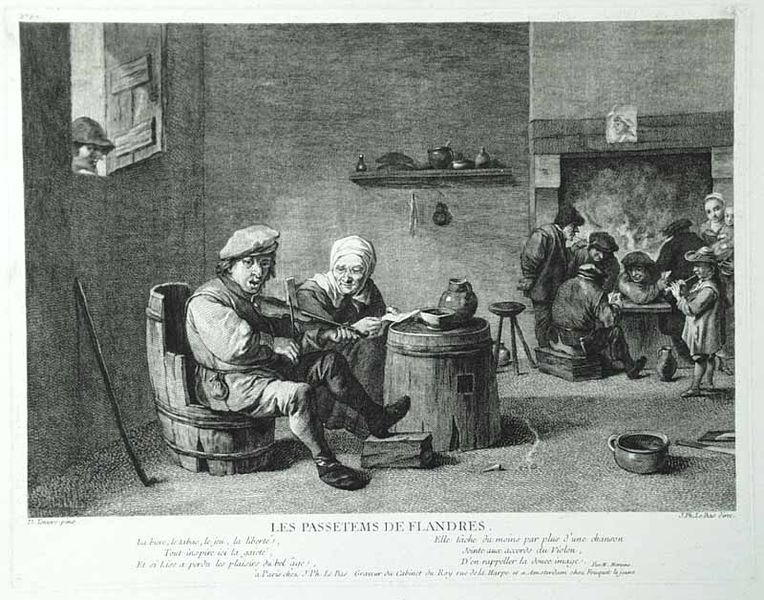
Titel: Les passetems de Flandres
Künstler: Jacques-Philippe Lebas
Standort: Karlsruhe
Institution: Staatliche Kunsthalle Karlsruhe
Schlagwörter: feuer, gruppe, kopf, mann, weiß, menschen, sitzen, bar, fenster, frankreich, frau, hut, hüte, licht, männer, raum, schwarz, stuhl, tisch, zeichnung, zimmer, gespräch, leute, alt, feiern, gelage, mütze, regal, wirtschaft, alte, arm, schüssel, tod, innenraum, niederlande, gewand, interieur, sessel, familie, kind, mutter, paar, musik, musiker, bauern, genre, kamin, kinder, stock, krug, topf, schrift, sitz, bogen, genremalerei, schuhe, zuschauer, winter, hocker, schemel, französisch, laut, querformat, essen, wein, kartenspiel, spielen, kopftuch, pfeife, musizieren, stube, töpfe, fensterladen, alter, zettel, fenter, kohle, geschirr, druck, druckgraphik, schwarzweiss, druckgrafik, radierung, stich, gaststätte, text, fass, buchseite, flöte, geige, geiger, violine, küche, singen, mittelalter, trog, fässer, kochen, greisin, inennraum, drinnen, dreibein, napf, eimer, kupferstich, alte frau, armut, alte menschen, flugblatt, fidel, fiedel, gasthaus, gasthof, wirtshaus, zecher, herd, mann frau, mager, pott, music, blei, flandern, steen, fire, sitzens, kupplerin, seriendruck, altertum, bosch, bordell, wandregal, top, menchen, fensterlade, taverne, stic, les, fas, spelunke, zeitvertreib, wirtshausszene, flüte, fasse, 1600, geide, flandres, kochgeschirr, les passetems de flandres, brouwers, bouwers, männer fass, regall, konfessionalisierung, fensterfigur, bechindert, deflandres, fladern, schaut zum fenster rein